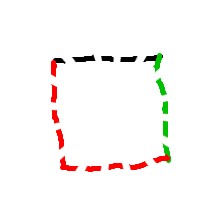
Shape: square